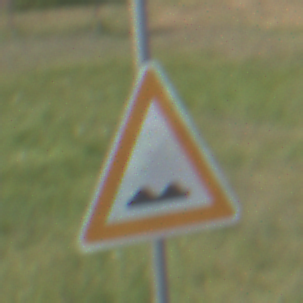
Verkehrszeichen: UnebeneFahrbahn
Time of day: MorningAfternoon
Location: Outdoor (Nature)
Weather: PartlyCloudy
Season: NotSpecified
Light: Natural